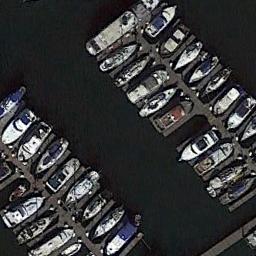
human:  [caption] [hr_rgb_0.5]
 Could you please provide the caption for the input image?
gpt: Many yachts are neatly arranged on the sea side of the harbor .

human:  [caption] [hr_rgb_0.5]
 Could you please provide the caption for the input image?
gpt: Lots of ships are in the harbor .

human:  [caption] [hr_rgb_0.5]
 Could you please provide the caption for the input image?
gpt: The harbor has lots of neatly docked boats and the color of the waters is dark green .

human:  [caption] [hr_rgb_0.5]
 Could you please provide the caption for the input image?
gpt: There are people and cars on the harbor shore .

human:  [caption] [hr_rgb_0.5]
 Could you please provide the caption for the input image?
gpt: There are many ships docked neatly at the harbor .